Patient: sex F, age 57
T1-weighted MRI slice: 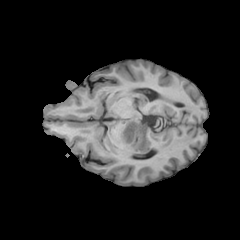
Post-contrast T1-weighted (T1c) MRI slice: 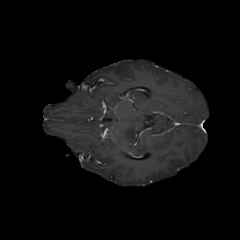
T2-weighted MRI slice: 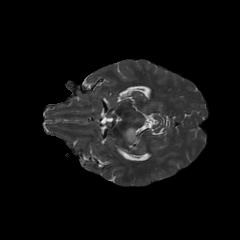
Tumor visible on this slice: yes
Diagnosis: Astrocytoma, IDH-wildtype
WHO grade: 3